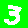
Digit: 3